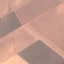
Land use / land cover class: AnnualCrop